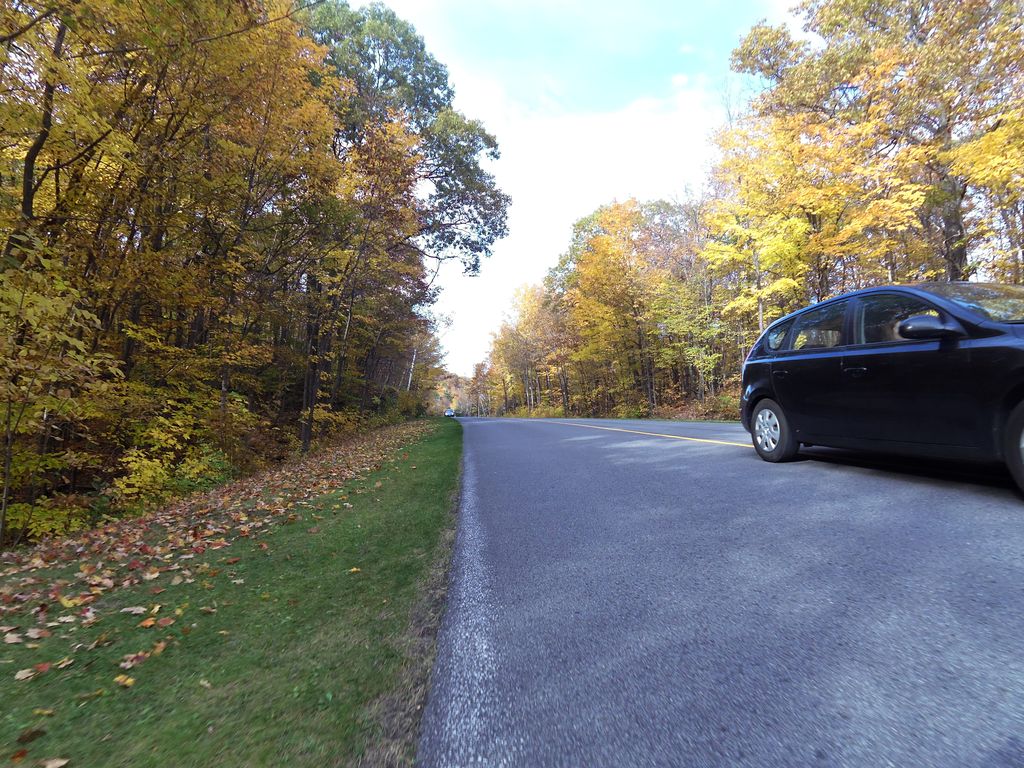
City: ottawa-gatineau